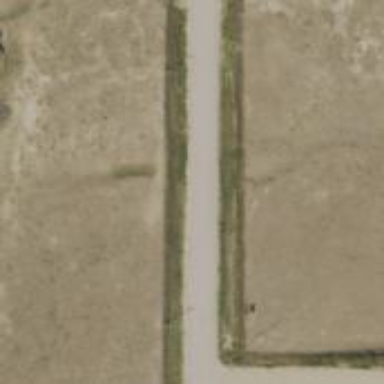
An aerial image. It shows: Unclassified road.